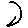
Label: moon